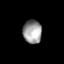
Tissue: lung
Cell type: Epithelial cells
Senescence score: 0.1565
Nuclear area (px): 428
Mean DAPI intensity: 155.005